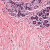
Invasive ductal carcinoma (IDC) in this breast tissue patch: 0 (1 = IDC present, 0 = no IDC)